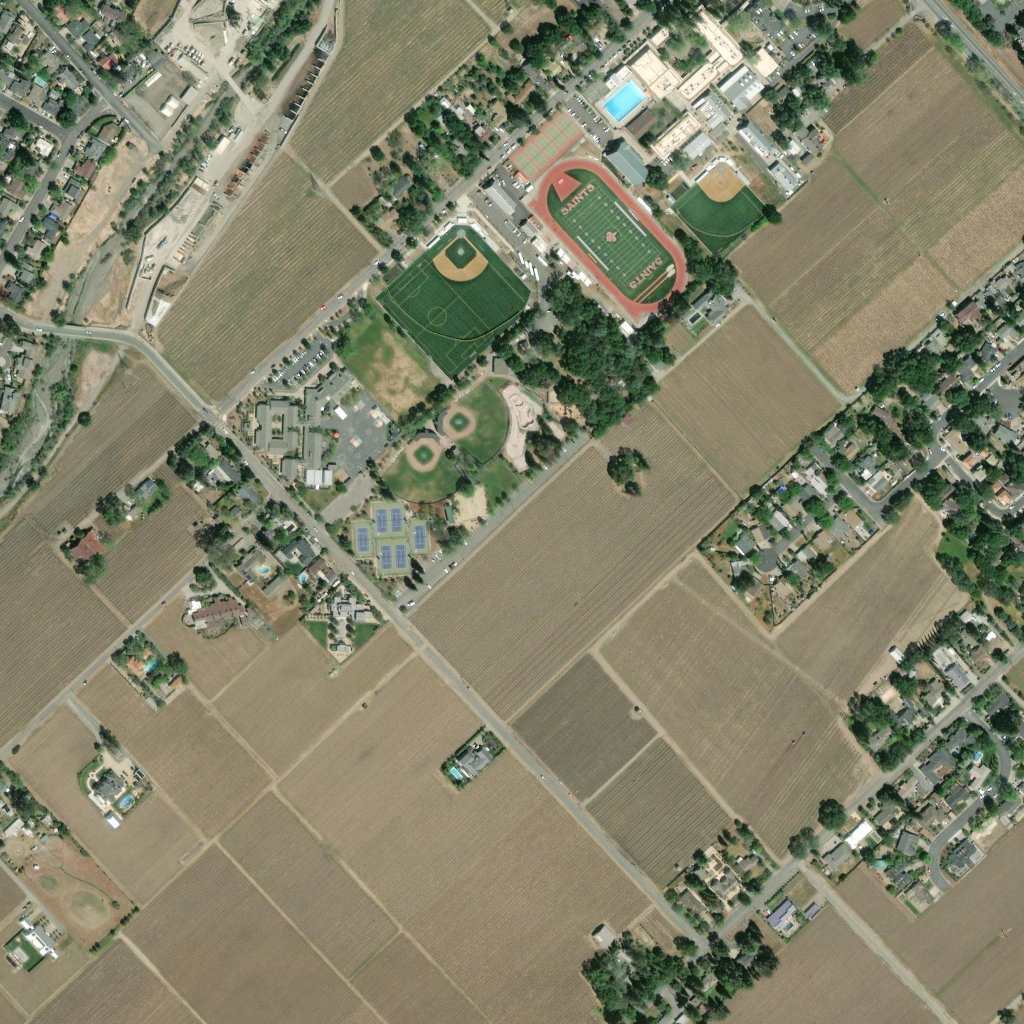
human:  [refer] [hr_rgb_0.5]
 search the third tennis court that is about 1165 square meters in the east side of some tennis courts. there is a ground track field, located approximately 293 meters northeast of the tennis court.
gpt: <box>[[36, 48, 39, 52, 0]]</box>